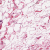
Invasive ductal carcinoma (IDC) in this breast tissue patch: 0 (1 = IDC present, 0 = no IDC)